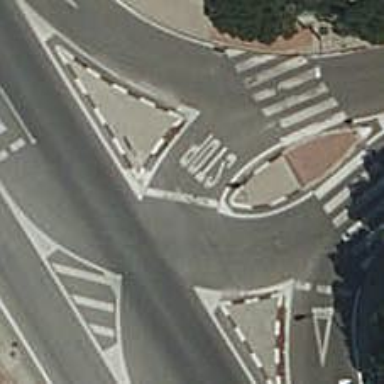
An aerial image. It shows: Stop road.